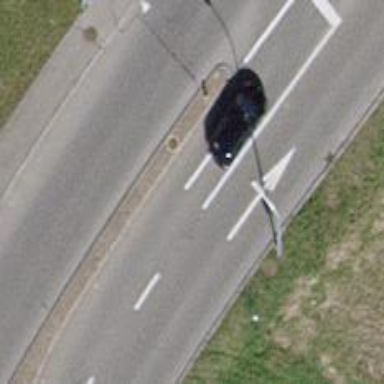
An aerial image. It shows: Secondary road with asphalt surface.